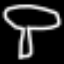
Label: mushroom